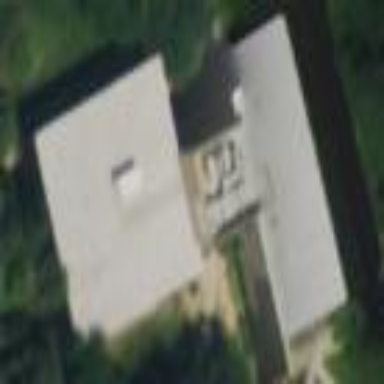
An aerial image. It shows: Office building.